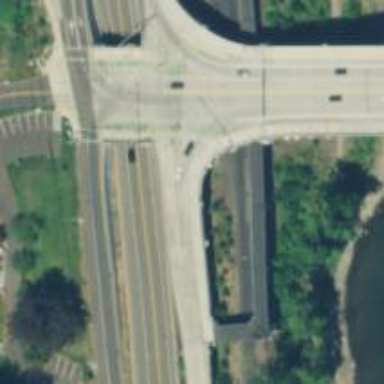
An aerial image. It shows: Bridge with asphalt surface carrying primary link road.